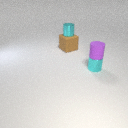
large brown rubber cube behind small cyan metal cylinder